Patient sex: M
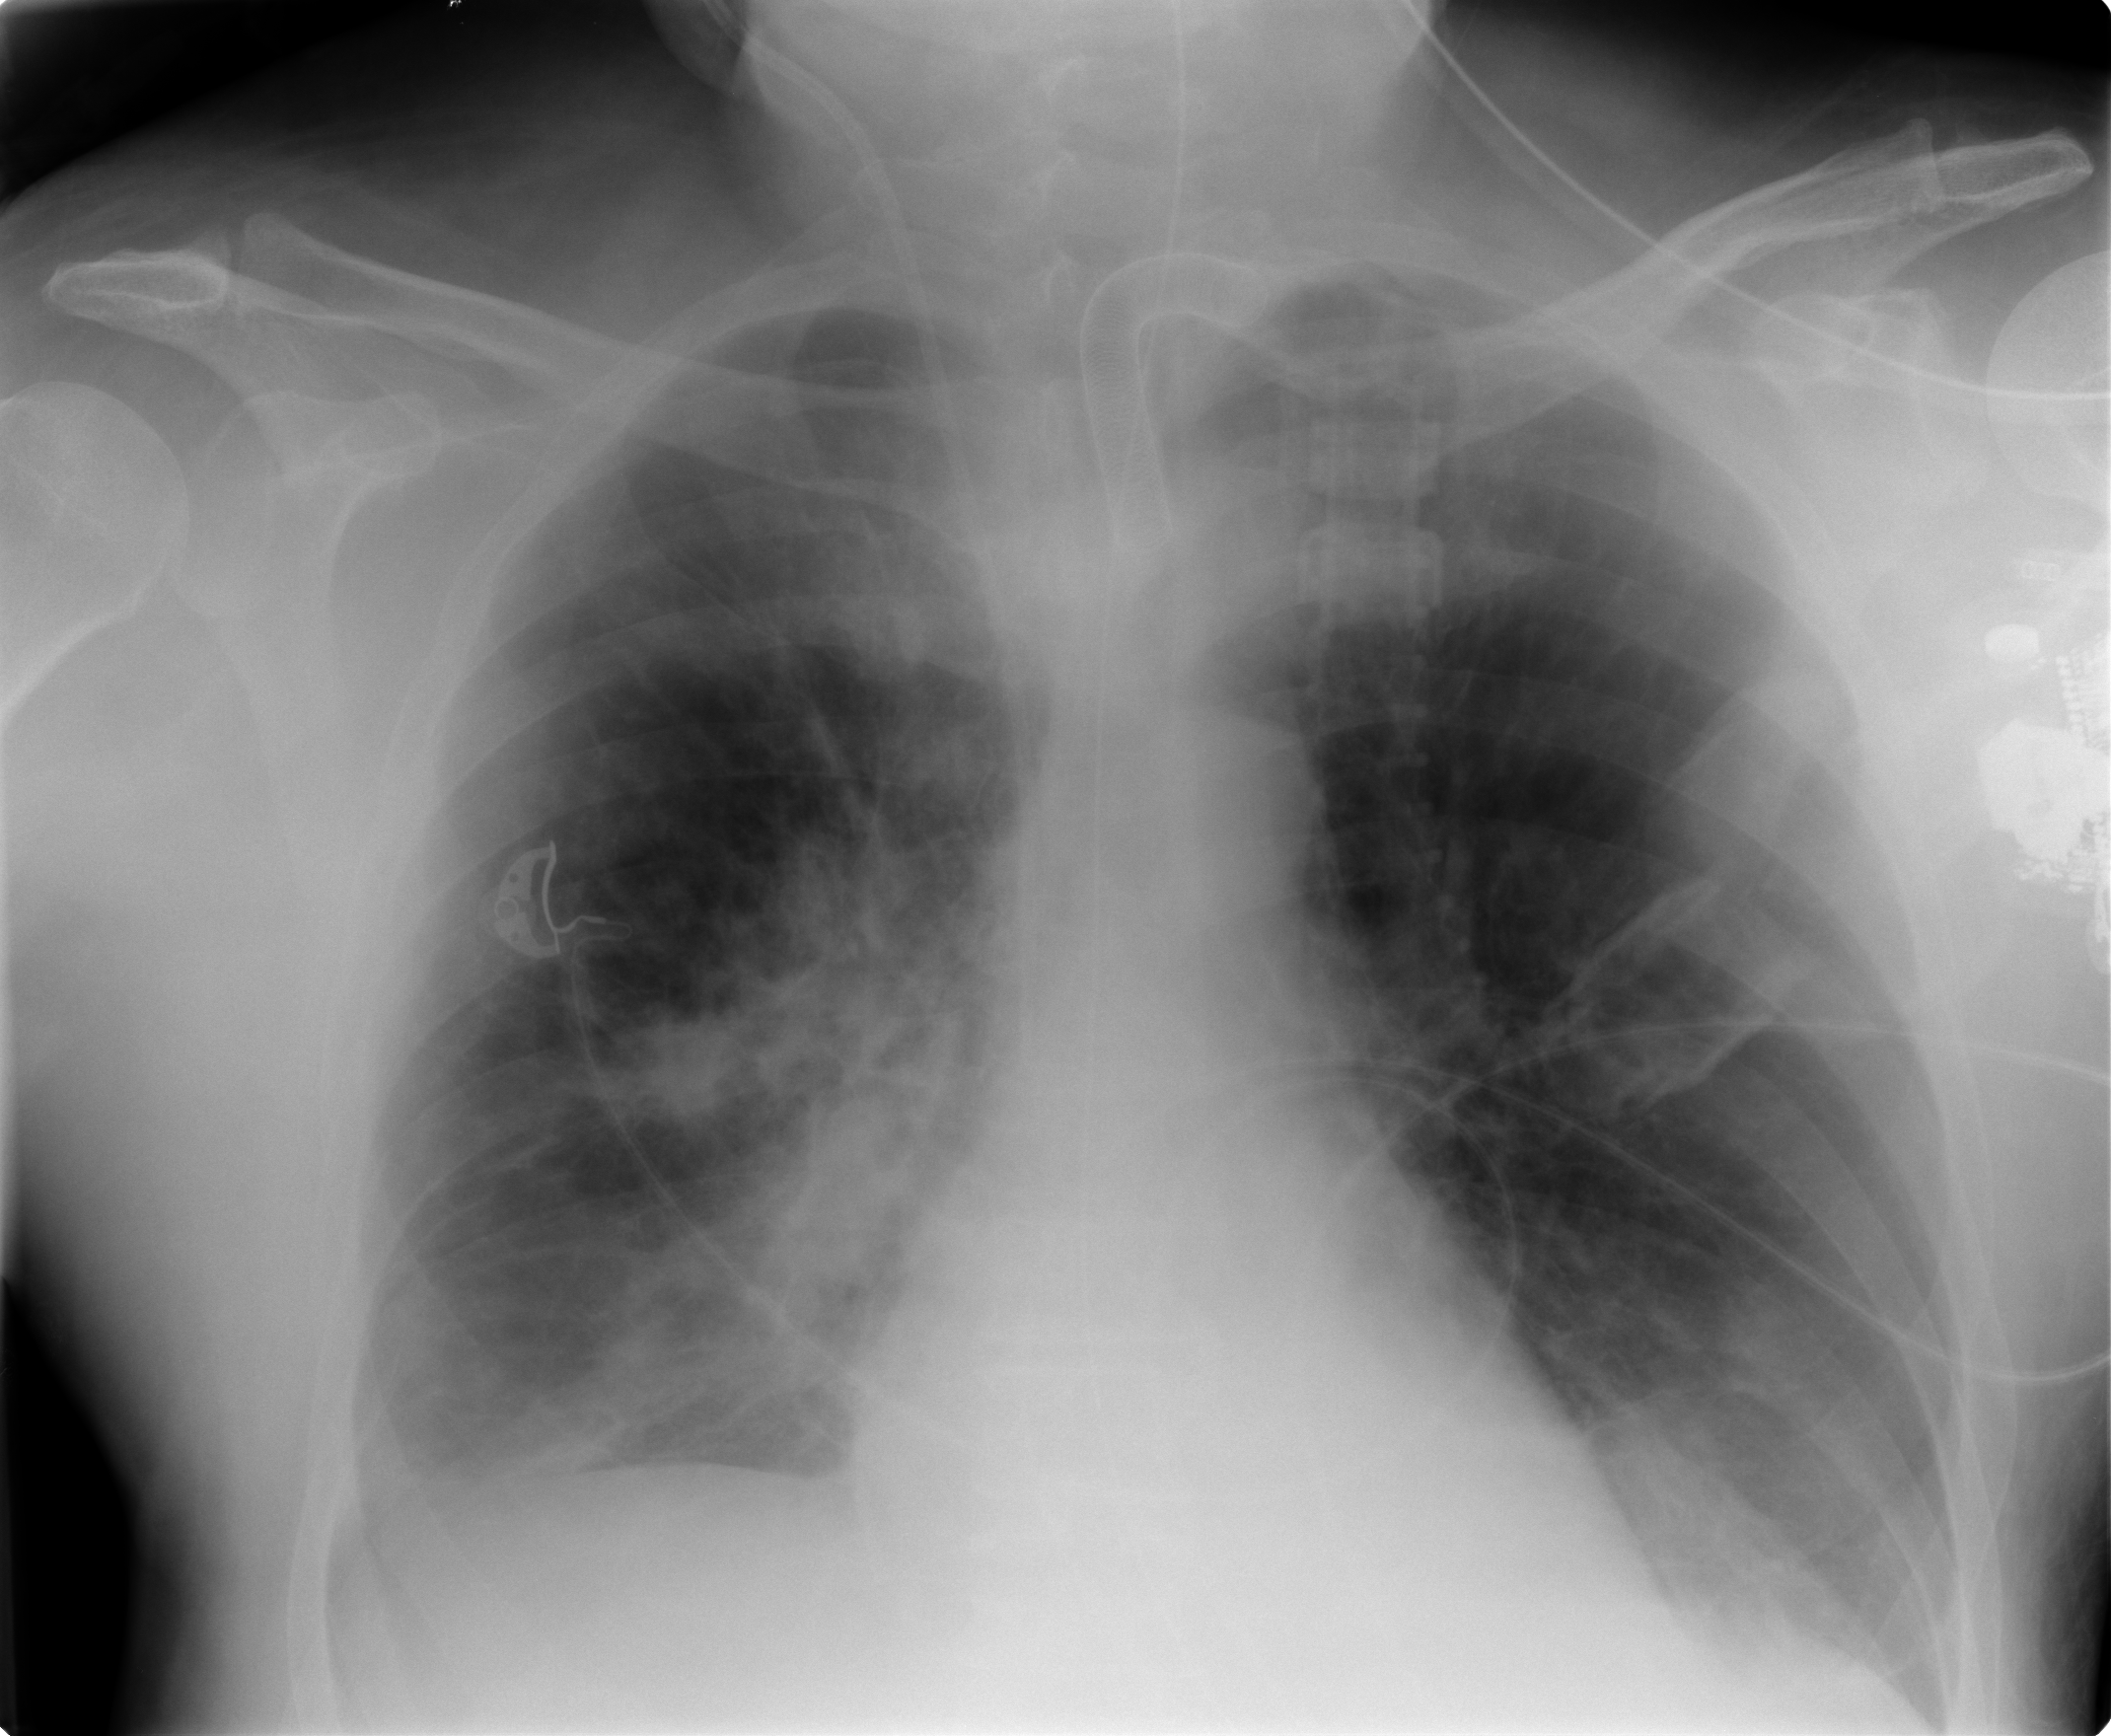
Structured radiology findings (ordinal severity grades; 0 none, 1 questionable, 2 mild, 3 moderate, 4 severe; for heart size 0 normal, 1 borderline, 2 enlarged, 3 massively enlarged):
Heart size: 0
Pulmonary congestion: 0
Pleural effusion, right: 2
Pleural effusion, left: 2
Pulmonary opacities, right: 2
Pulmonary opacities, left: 0
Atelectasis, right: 0
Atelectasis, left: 1